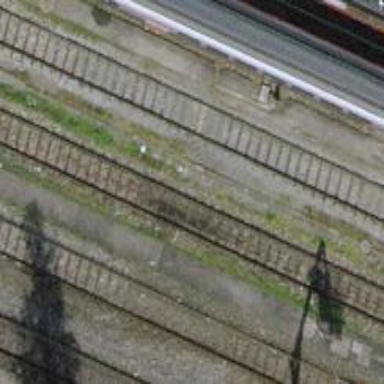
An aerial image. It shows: Electrified contact line.